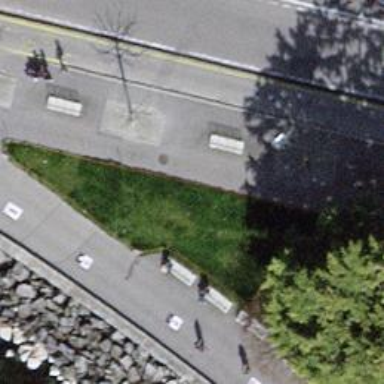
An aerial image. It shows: White bench.